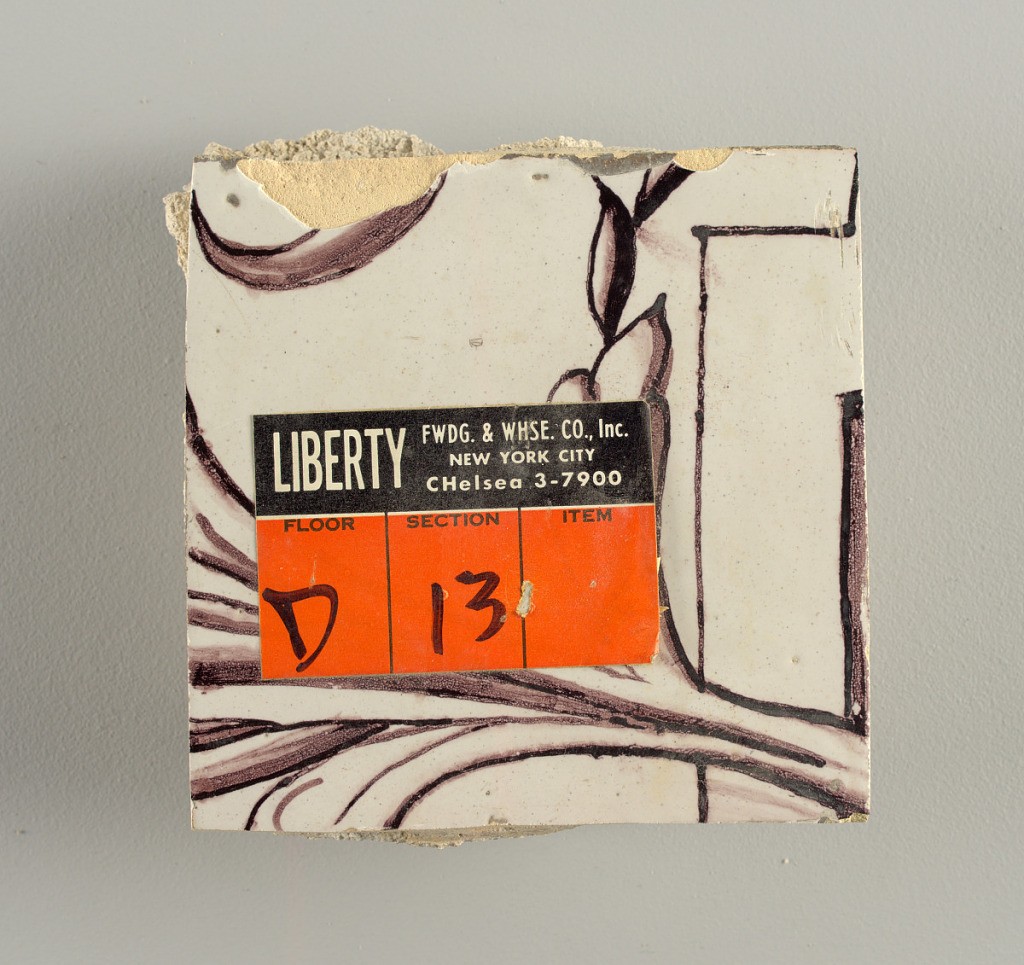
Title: Wall facing
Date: ca. 1725
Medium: tin-glazed earthenware, underglaze
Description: Running design for a frieze or a dado, composed of scrolls of foliage and strapwork, and four repeating motifs--a seated woman in a small upright oval medallion, a putto seated on a rocailled base, and strapwork in axial pattern.  The various panels, A to F, show various repeats of the same design, all being five tiles high and a varying number of tiles wide.